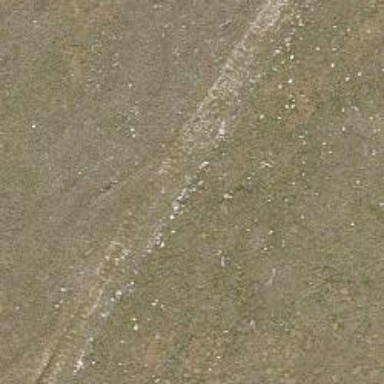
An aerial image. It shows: Track with grade2 tracktype.